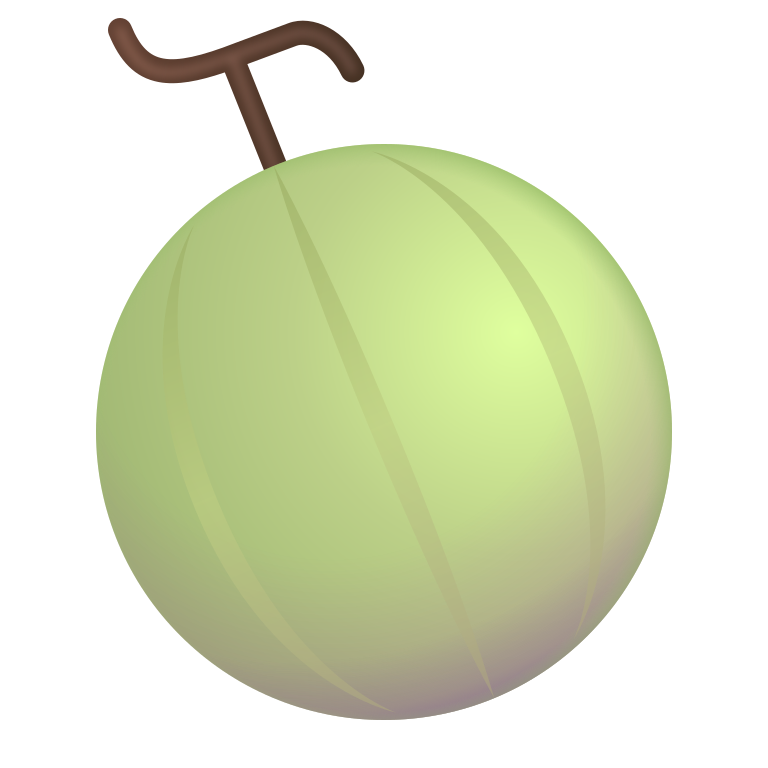
melon color